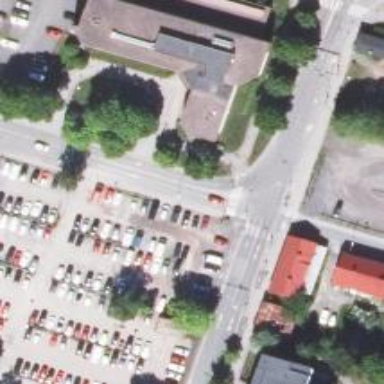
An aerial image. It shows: Crossing road.